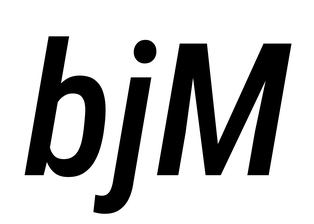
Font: Roboto-Italic_Condensed_Medium_Italic